Question: How can I add an item to the Places Bar on the left side of a standard file dialog box (TOpenDialog), where there are usually "Desktop", "My Computer", "My Documents", "My Network", etc.?
Still a question how therefrom to clean standard buttons and whether it is possible to make it?

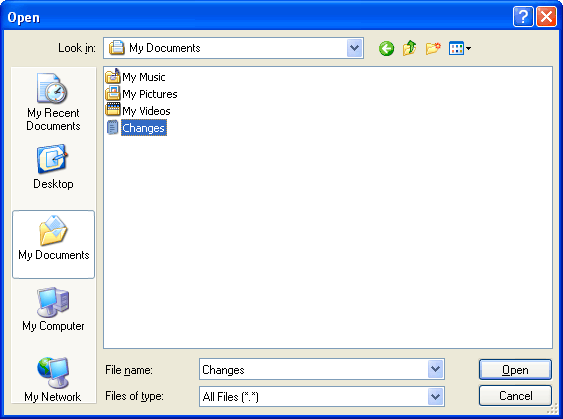
Answer: There's an article by Fikret Hasovic here:
<URL>
that links to the MSDN article on it, and he provides Delphi code to download.